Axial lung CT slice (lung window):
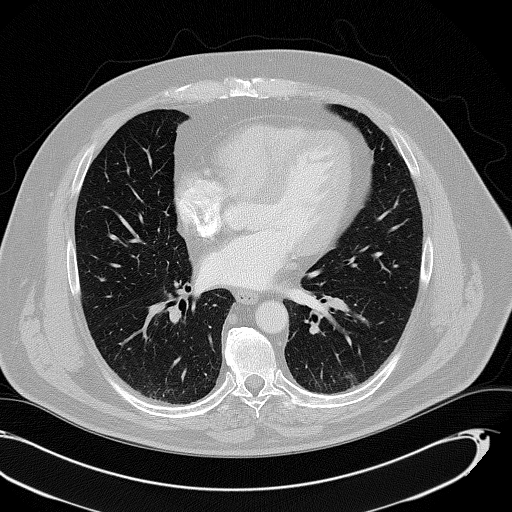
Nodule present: no